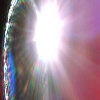
Label: sunburn